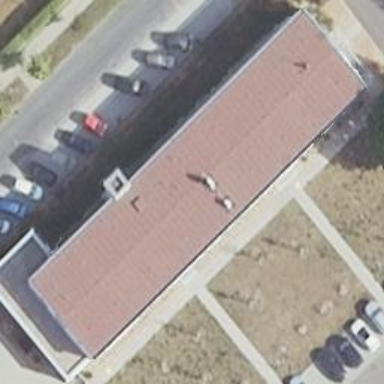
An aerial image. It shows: Flat-roofed apartment building.